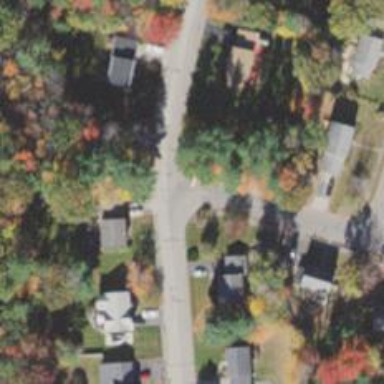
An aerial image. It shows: Road with stop sign.